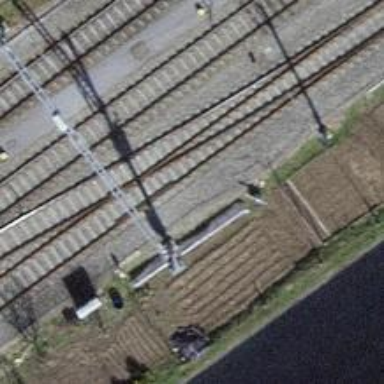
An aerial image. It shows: Railway switch.